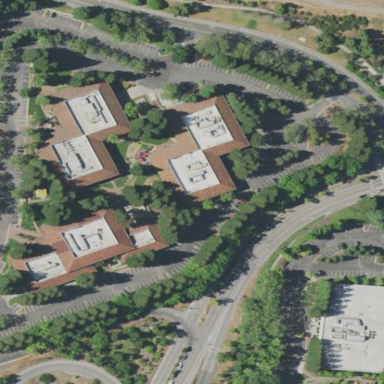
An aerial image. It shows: Commercial building.